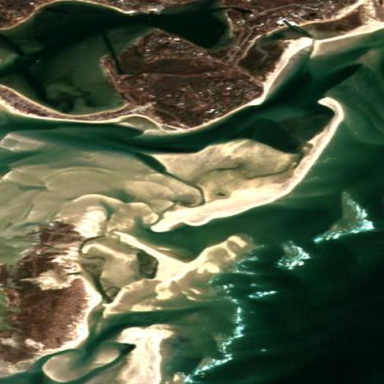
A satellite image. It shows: Beach with sand dunes.